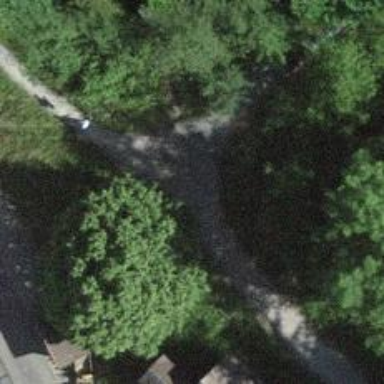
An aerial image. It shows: Path with metal surface.